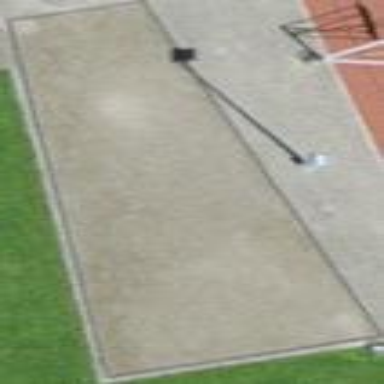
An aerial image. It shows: Shot put pitch for athletics sports.